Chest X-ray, PA view. Patient: 29 years old, sex F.
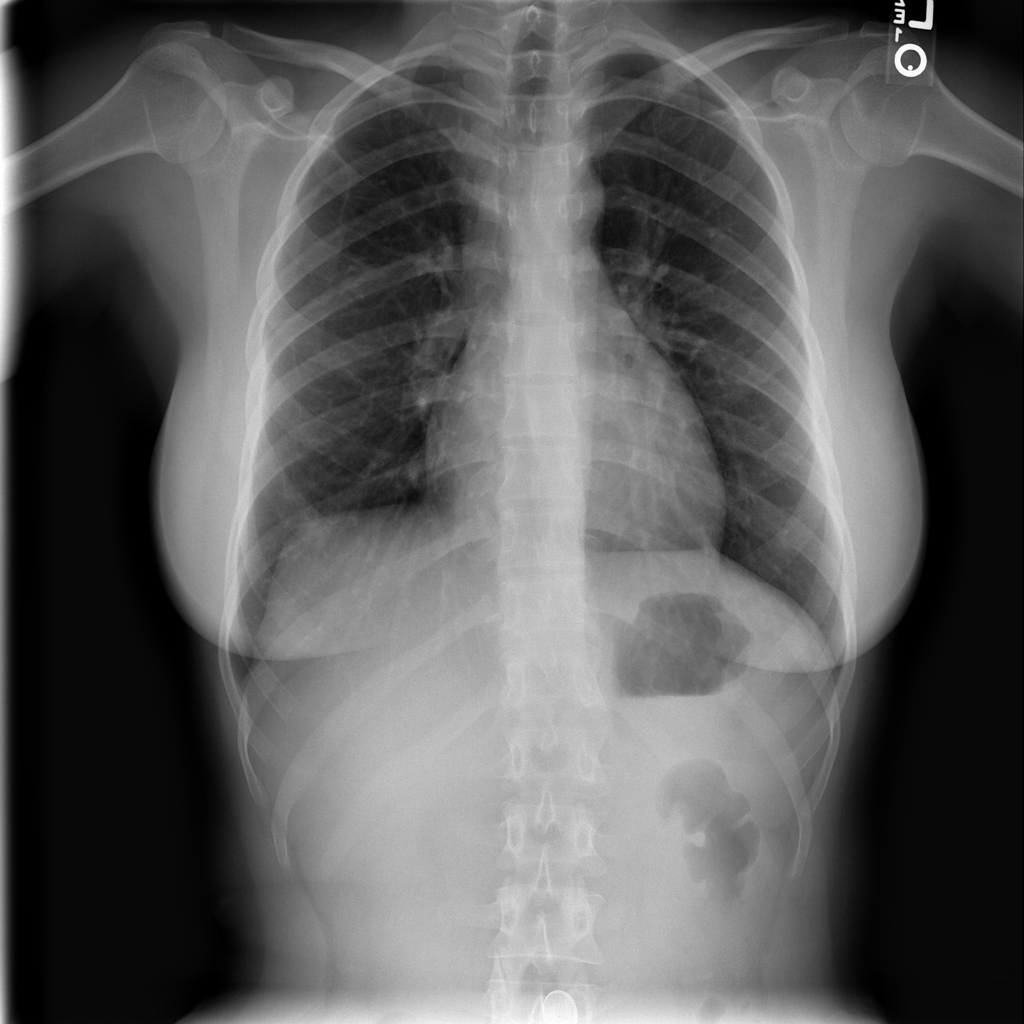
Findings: No Finding